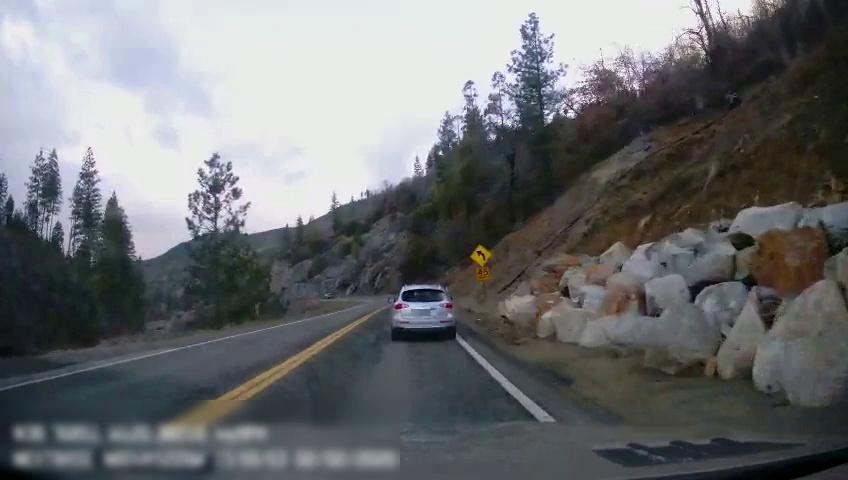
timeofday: Day
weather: Sunny
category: Drivable Space
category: Vehicles | SUV
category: Lanes | Current Lane
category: Lanes | Alternate Lane
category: Lanes | Alternate Lane
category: Traffic | Signs
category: Traffic | Signs